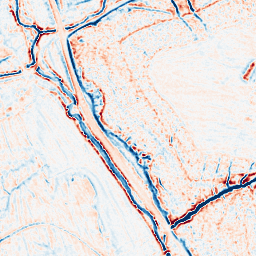
Category: edge_preserving
Decomposition family: bilateral
Decomposition parameters: d: 9
sigma_color: 25
sigma_space: 100
Upsampling method: bilinear
Upsampling parameters: scale: 2
Upsampling scale: 2